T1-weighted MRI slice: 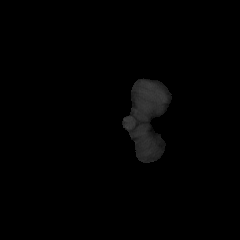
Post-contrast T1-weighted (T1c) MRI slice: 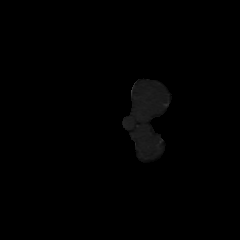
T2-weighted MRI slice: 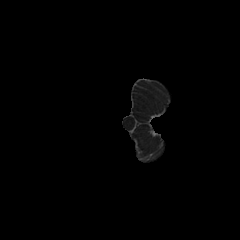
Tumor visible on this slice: no